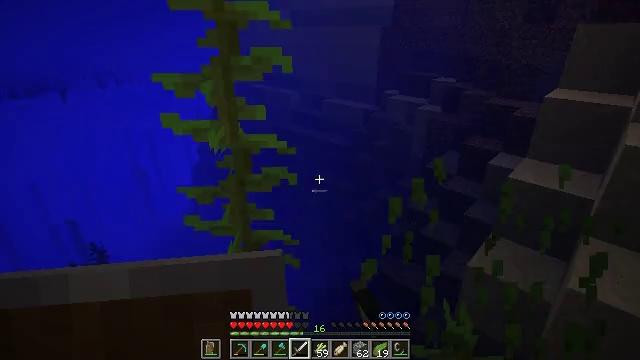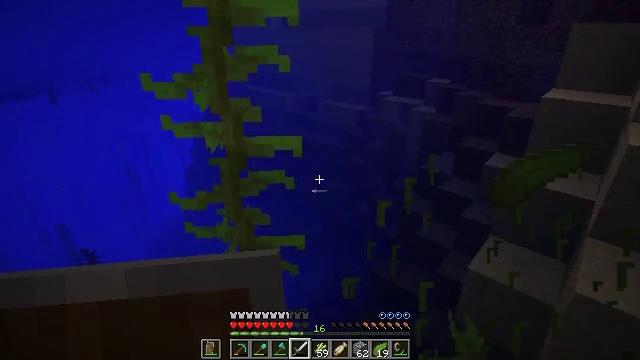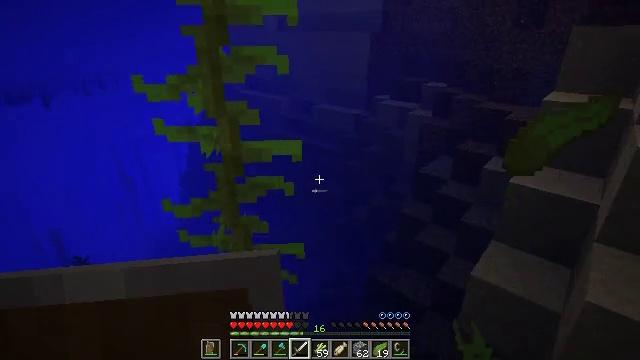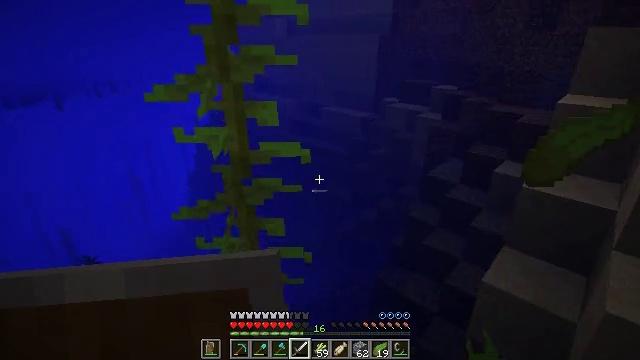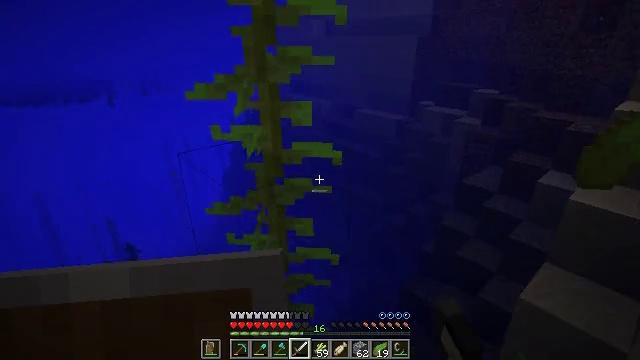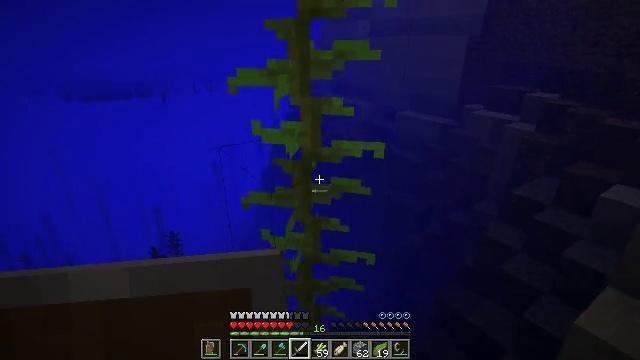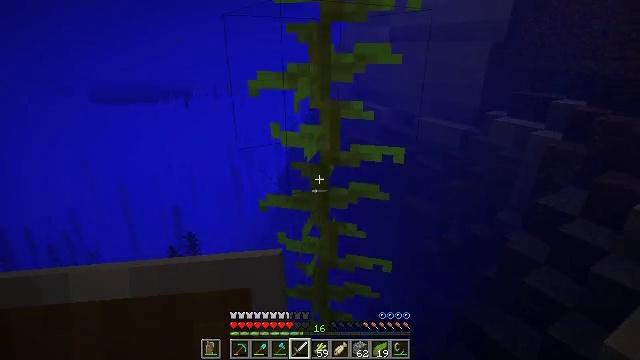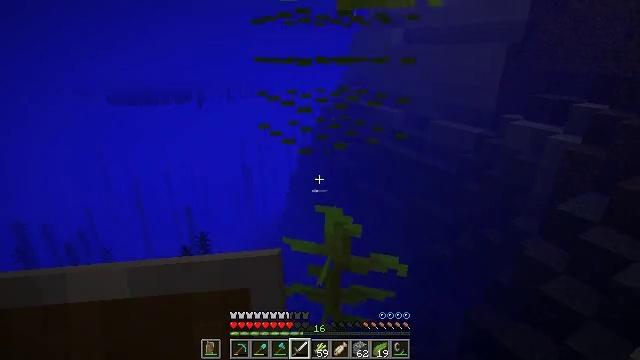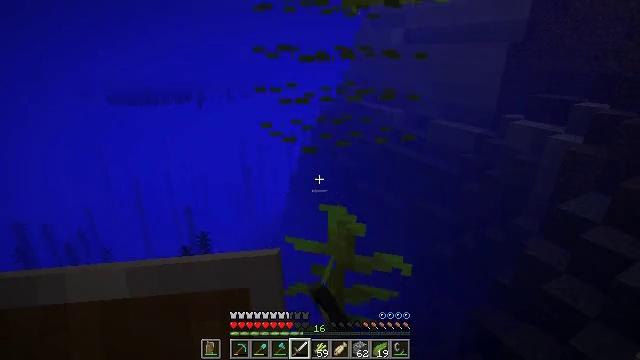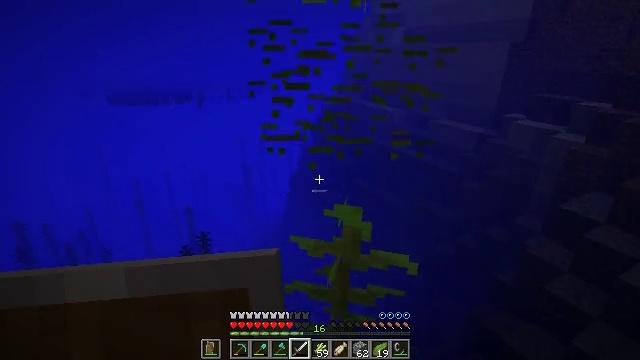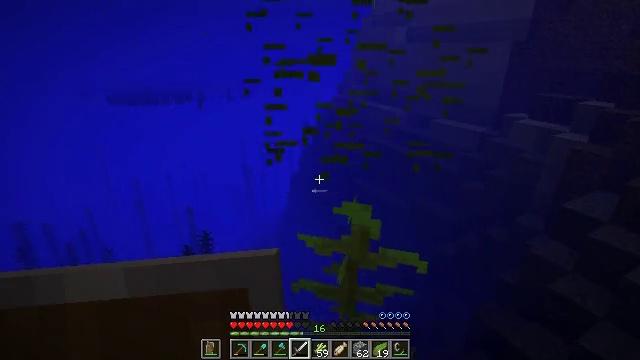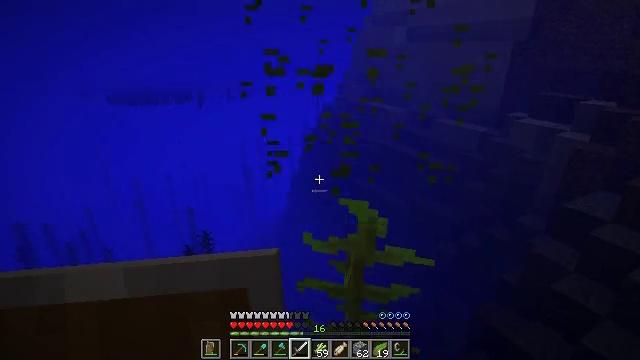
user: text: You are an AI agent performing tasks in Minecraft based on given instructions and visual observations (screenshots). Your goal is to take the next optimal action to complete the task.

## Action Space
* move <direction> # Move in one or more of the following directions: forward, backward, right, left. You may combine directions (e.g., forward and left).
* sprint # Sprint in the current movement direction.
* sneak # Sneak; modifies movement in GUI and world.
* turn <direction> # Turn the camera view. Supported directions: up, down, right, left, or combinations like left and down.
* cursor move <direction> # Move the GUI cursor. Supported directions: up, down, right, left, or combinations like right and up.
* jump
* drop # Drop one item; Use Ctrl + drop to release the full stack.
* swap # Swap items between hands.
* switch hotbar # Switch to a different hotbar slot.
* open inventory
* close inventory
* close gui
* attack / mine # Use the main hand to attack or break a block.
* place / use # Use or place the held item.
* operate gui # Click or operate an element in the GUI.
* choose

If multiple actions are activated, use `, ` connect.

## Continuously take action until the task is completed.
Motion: motion action
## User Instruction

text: Collect kelp plant from the sea.
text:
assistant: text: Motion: move forward, turn right, attack / mine
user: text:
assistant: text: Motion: no_op
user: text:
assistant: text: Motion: turn left, attack / mine
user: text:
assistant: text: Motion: turn left, attack / mine
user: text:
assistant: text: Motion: turn left, attack / mine
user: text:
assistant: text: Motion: move left, turn left
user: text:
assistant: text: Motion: move left, turn left, attack / mine
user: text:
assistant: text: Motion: move left, attack / mine
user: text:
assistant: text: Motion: move left, attack / mine
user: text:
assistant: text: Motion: move left
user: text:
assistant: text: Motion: move back, attack / mine
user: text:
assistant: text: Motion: attack / mine